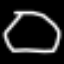
Label: octagon